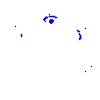
Particle: kaon